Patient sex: M
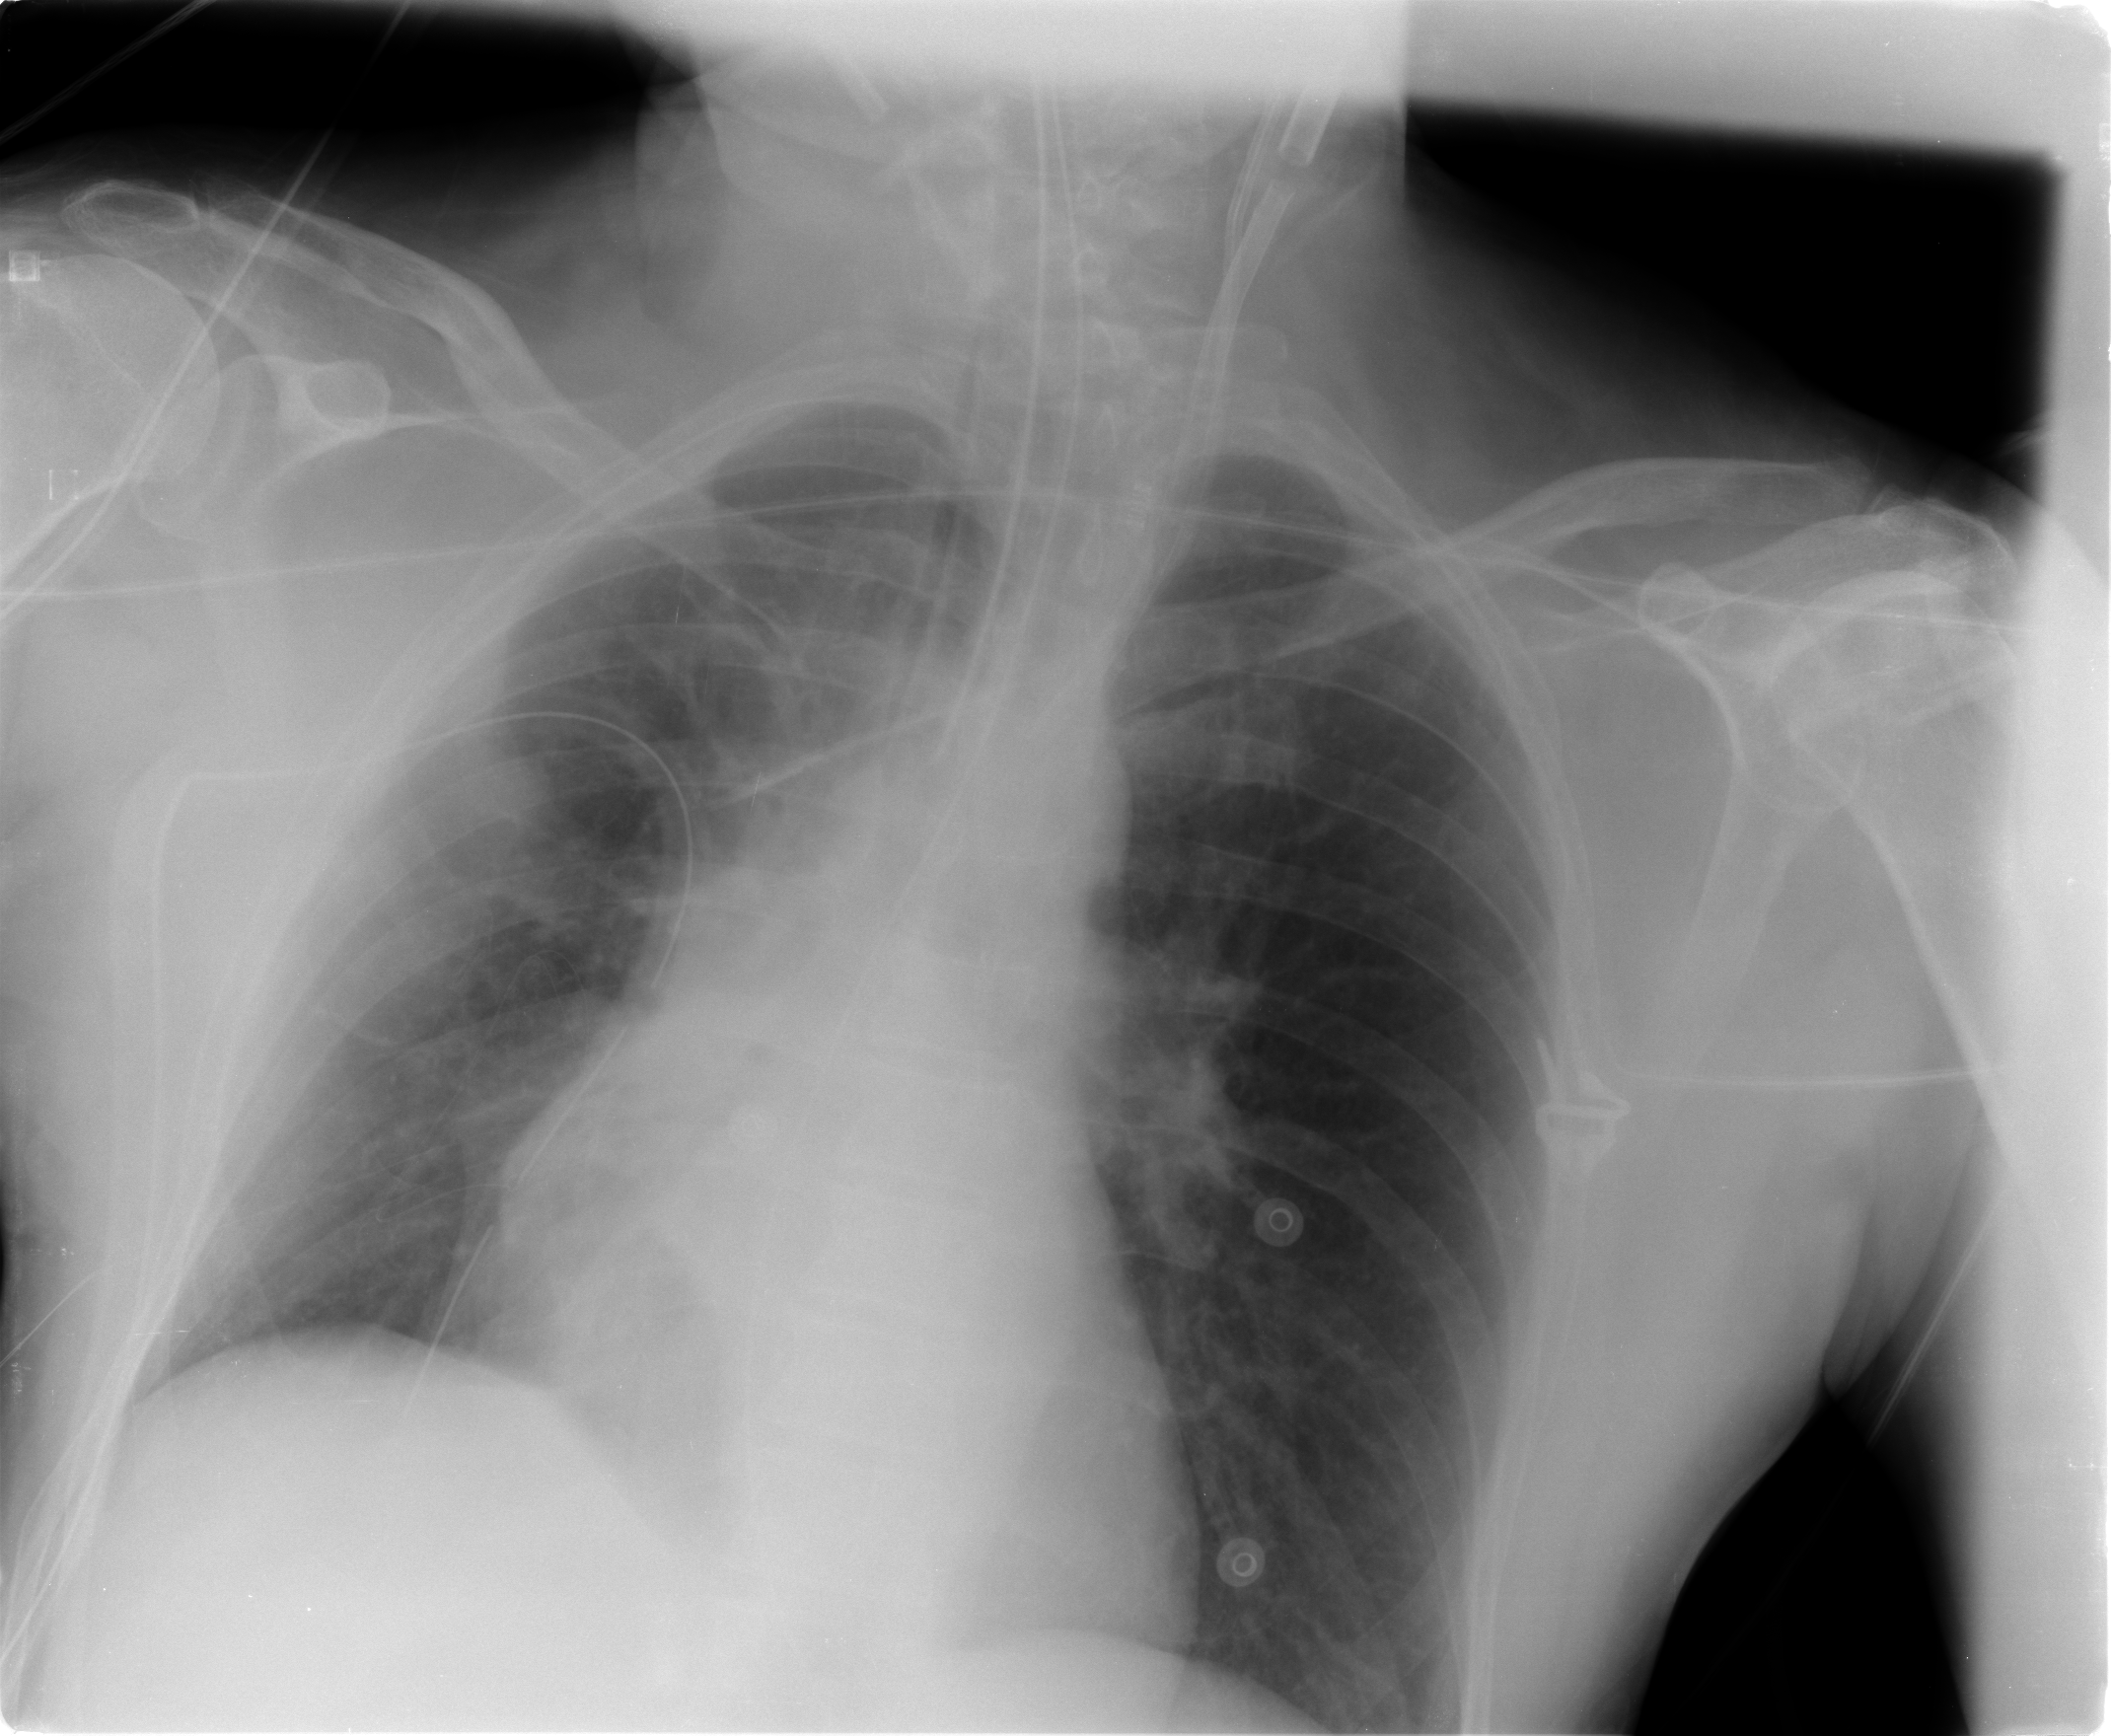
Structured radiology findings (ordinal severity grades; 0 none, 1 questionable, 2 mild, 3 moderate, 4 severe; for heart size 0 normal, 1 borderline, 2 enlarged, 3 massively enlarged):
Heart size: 0
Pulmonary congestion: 0
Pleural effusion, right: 0
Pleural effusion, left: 0
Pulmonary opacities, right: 2
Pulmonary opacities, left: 0
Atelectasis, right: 2
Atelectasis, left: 0